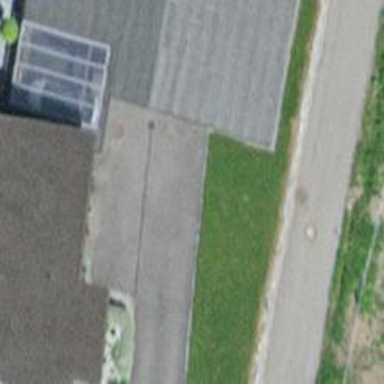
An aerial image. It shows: Detached building.